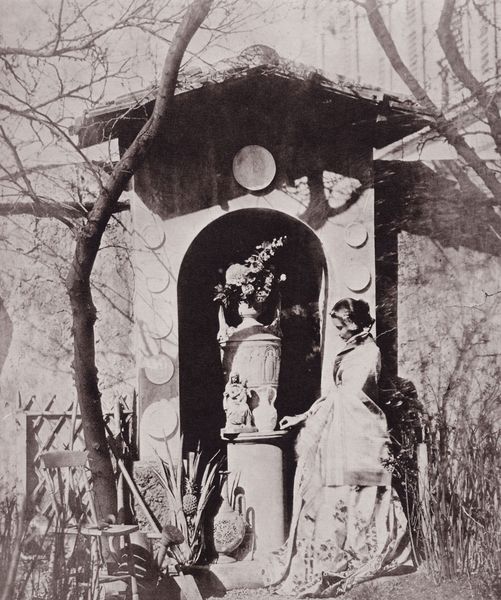
Künstler: Hippolyte Bayard
Schlagwörter: baum, blätter, dunkel, hand, kopf, schatten, weiß, bäume, mädchen, äste, blume, blumen, fenster, frau, frisur, hüte, kleid, licht, profil, schwarz, stuhl, säule, tür, blüte, blüten, dach, dame, gras, haus, zaun, wand, sockel, stehen, teller, bild, hände, porträt, baumstamm, natur, stamm, zweige, büsche, hütte, sonne, figur, haare, pflanzen, wald, fensterläden, kreis, rund, schuppen, amphore, garten, kanne, krug, skulptur, statue, vase, schlagschatten, bogen, mauer, herbst, winter, inszenierung, grube, rundbogen, häuschen, stämme, um 1900, vasen, plastik, podest, tor, foto, fotografie, photographie, nische, fensterladen, denkmal, scheiben, schwarzweiss, bürgertum, friedhof, statuette, altar, photo, biedermeier, grab, kapelle, heilige, pavillon, verehrung, reliefs, klassik, spalier, kannen, urne, trockenblumen, ananas, klassisch, medaillons, gießkanne, palisade, phto, überbelichtet, schwar weiß fotografie, freilichtfotografie